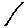
Label: line